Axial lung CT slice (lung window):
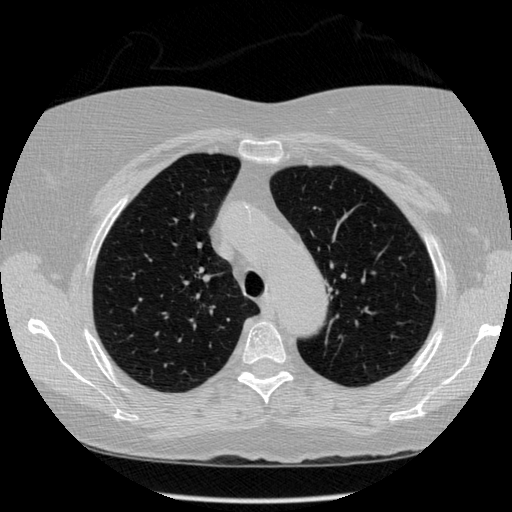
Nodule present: no